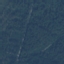
Land use / land cover: Forest